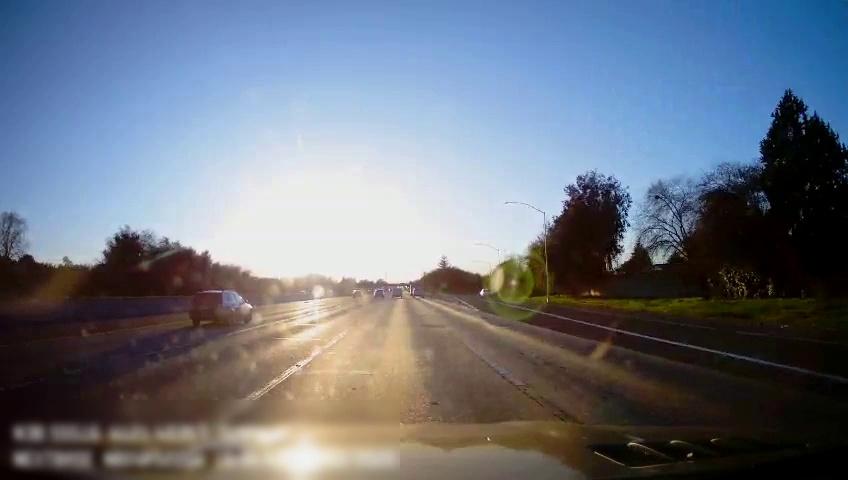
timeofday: Day
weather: Sunny
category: Drivable Space
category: Vehicles | Truck
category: Vehicles | SUV
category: Vehicles | SUV
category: Vehicles | SUV
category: Vehicles | SUV
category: Vehicles | Bus
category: Vehicles | Car
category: Lanes | Alternate Lane
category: Lanes | Alternate Lane
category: Lanes | Current Lane
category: Lanes | Current Lane
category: Lanes | Alternate Lane
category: Lanes | Alternate Lane